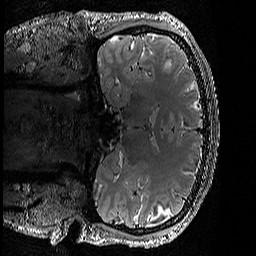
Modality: T2w
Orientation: coronal
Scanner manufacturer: siemens
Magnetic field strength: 3 T
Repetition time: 3.2 s
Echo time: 0.428 s